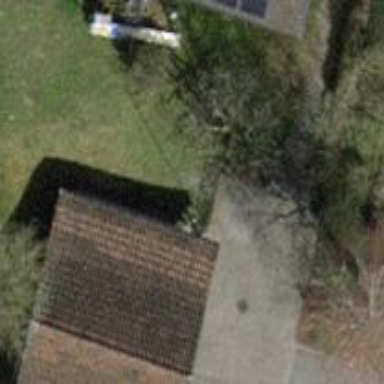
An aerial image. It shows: Garage.